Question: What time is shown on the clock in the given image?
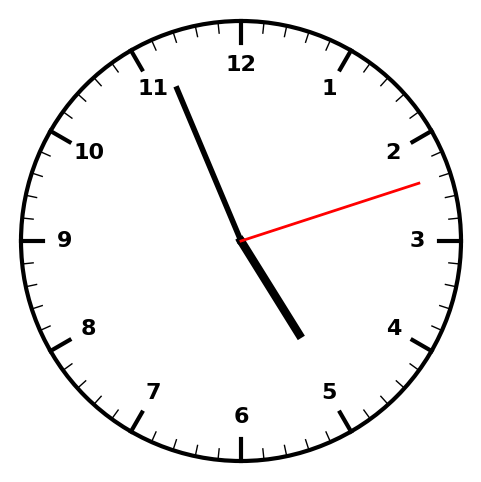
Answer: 04:56:12